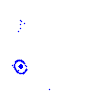
Particle: electron